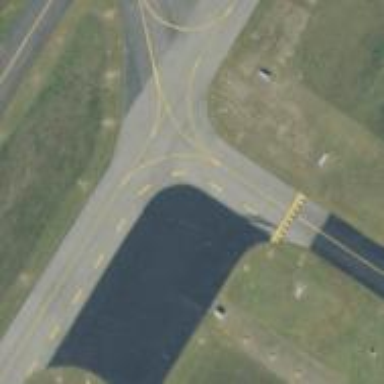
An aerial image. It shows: Asphalt taxiway at the airport.